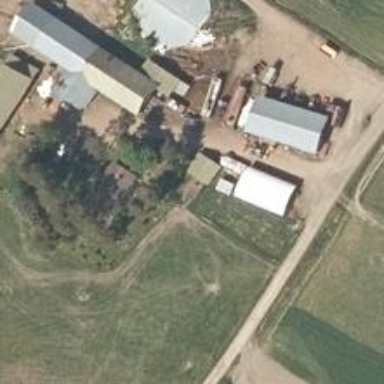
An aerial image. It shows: Farmyard area.